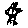
Label: bird